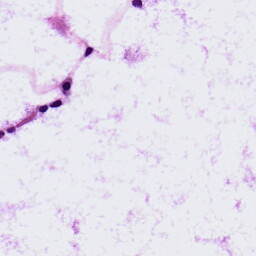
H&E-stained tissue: LymphNode